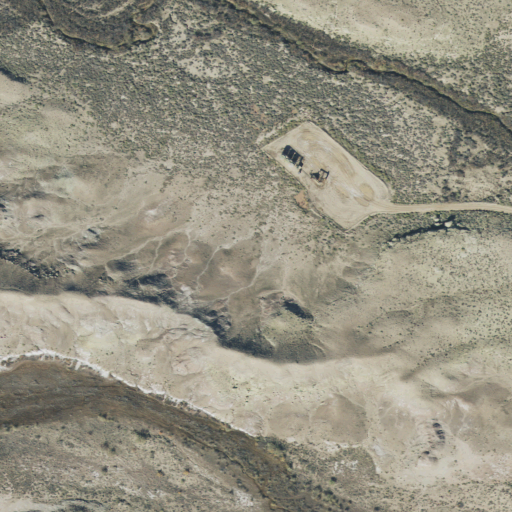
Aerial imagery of valley in Utah named Pleasant Valley containing shrub, grassland, barren land, and woody wetlands